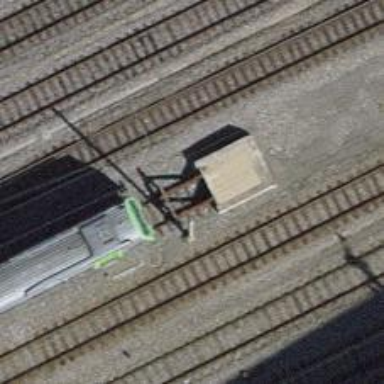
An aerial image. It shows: Railway buffer stop.